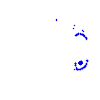
Particle: pion